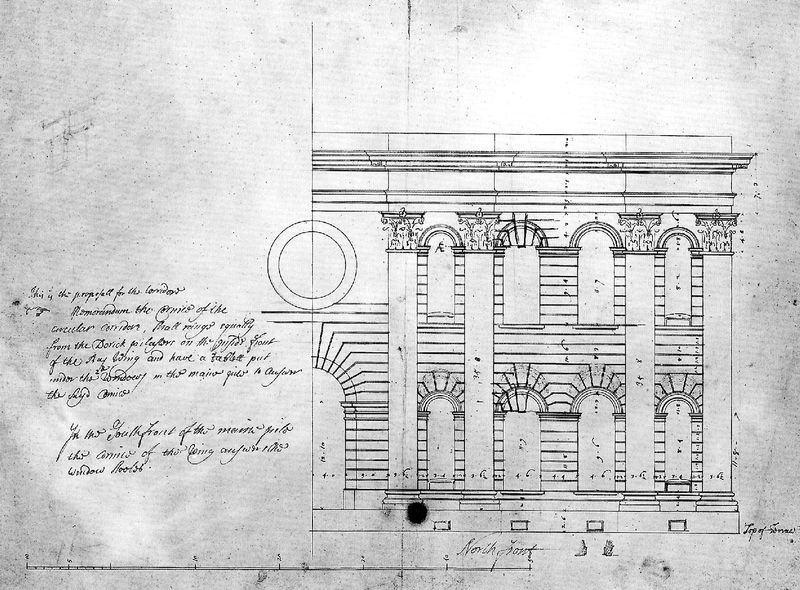
Titel: Castle Howard, North Yorkshire
Künstler: John Vanbrugh
Standort: Malton (EU - GB - Yorkshire)
Schlagwörter: ausschnitt, fenster, skizze, tür, zeichnung, gebäude, haus, architektur, kreis, rund, schrift, ansicht, ornamente, tor, bögen, text, punkt, sims, gesims, plan, handschrift, gründerzeit, aufriss, bauplan, enster, maß, altbau